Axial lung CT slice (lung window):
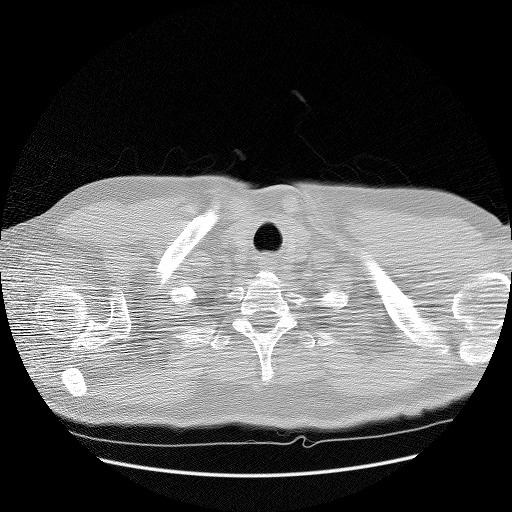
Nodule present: no